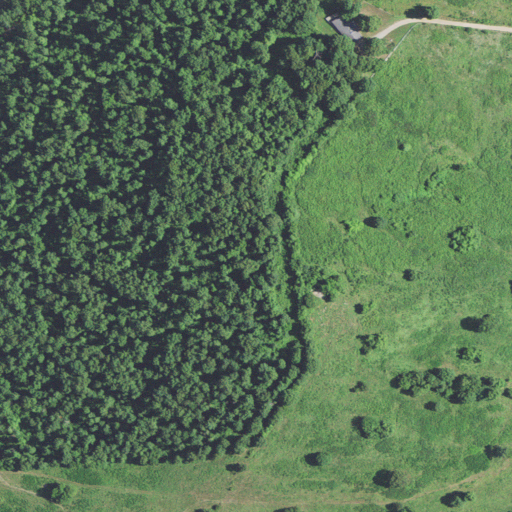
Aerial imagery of mountain in Missouri named Reed Hill containing deciduous forest, pasture, and open development